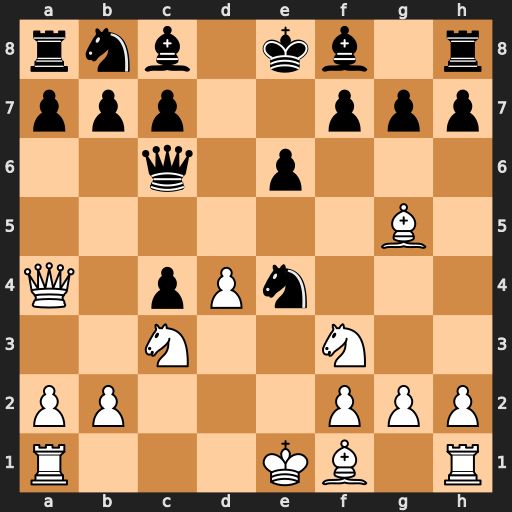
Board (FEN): rnb1kb1r/ppp2ppp/2q1p3/6B1/Q1pPn3/2N2N2/PP3PPP/R3KB1R
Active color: w
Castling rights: KQkq
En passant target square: -
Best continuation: Qxc6+ Nxc6 Nxe4